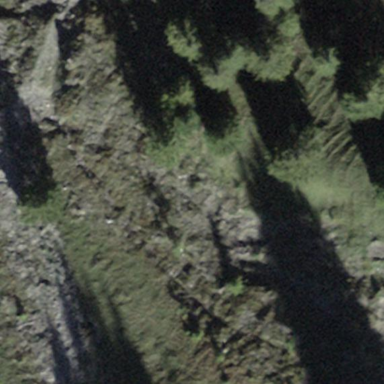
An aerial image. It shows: Natural scree.